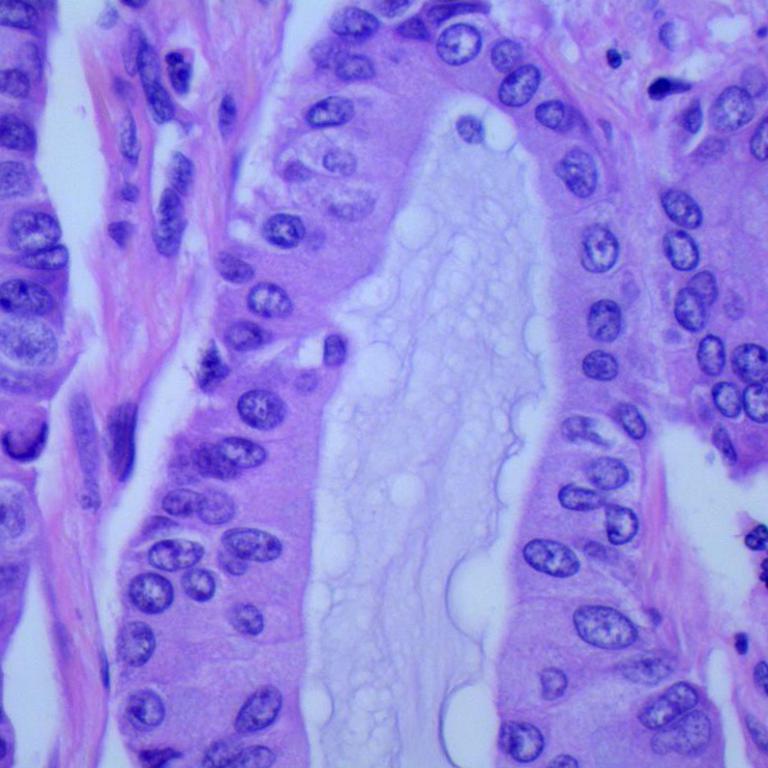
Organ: lung
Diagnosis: adenocarcinomas